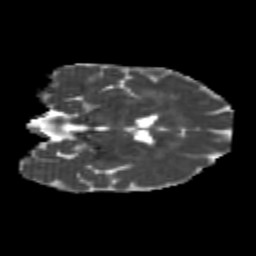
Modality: MD
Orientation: coronal
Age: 22
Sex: female
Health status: healthy
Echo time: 0.074 s